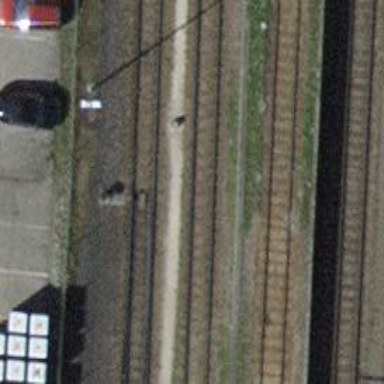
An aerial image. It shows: Railway switch.